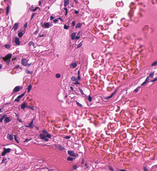
Tumor epithelial tissue: no
Tumor-associated stroma tissue: no
Normal tissue: yes